Question: I have a php/html radio portal website template that uses an sql database.
The channels are generated dynamically from the database. The one thing the author of the script forgot to add was a hit counter for each channel.
So i added a row to my channel table in my database named counter.
The structure of my data base field im trying to edit is
Database "live"
Table"channel"
Row"counter"
I have used the following to ad a hit counter to the channel page.
'''
mysql_connect("localhost", "user", "*password") or
die(mysql_error());
mysql_select_db("live") or die(mysql_error());
//Adds one to the counter
mysql_query("UPDATE counter where id=$chnid SET counter = counter + 1");
'''
Because pages are generated using the channel id from the a row in my channel table, im finding it difficult to get the counter to populate.
I have used the above mentioned script before I edited it in a separate file to test does it work and it works fine and I think it worked fine because the structure of the demo database was much simpler.
Here is the demo script that works before I butchered it.
'''
<?php
// Connects to your Database
mysql_connect("your.hostaddress.com", "username", "password") or
die(mysql_error());
mysql_select_db("Database_Name") or die(mysql_error());
//Adds one to the counter
mysql_query("UPDATE counter SET counter = counter + 1");
//Retrieves the current count
$count = mysql_fetch_row(mysql_query("SELECT counter FROM counter"));
//Displays the count on your site
print "$count[0]";
?>
'''
So I guess the question is how can I get the demo script to work with my database structure.
Thanks

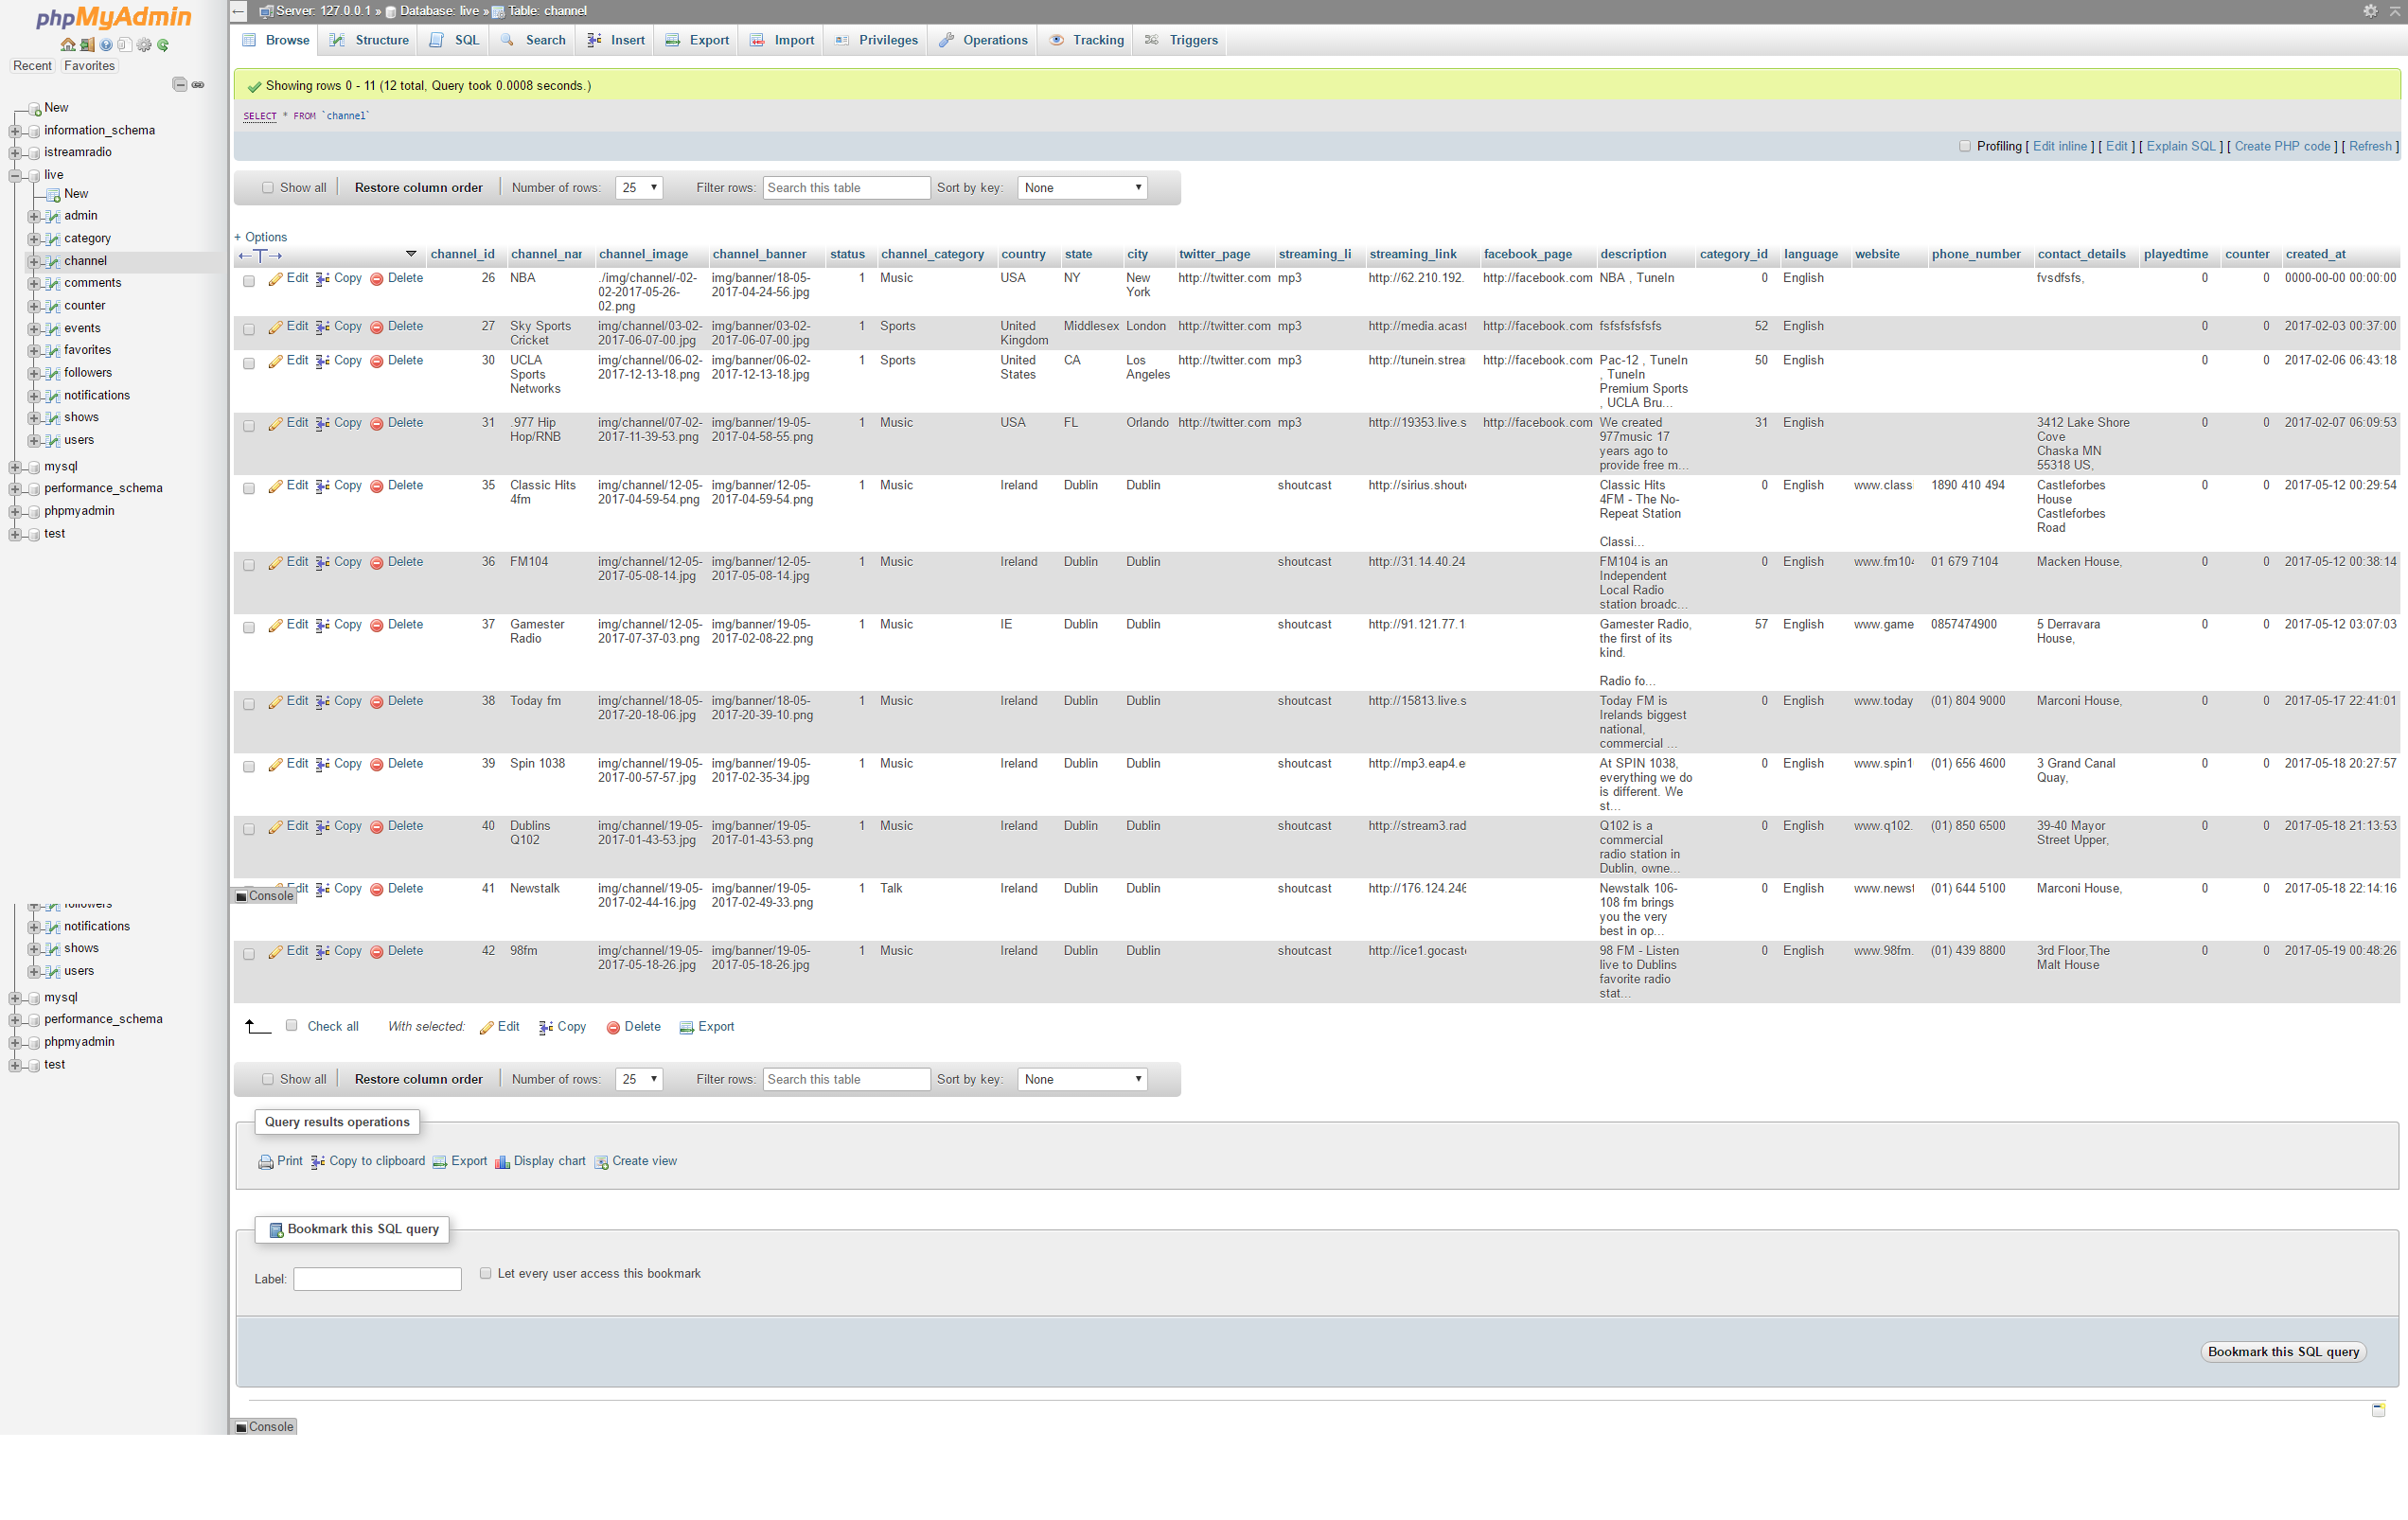
Answer: The order is incorrect. You first set your 'SETs'. then youre 'WHEREs'. It should be:
'''
UPDATE counter SET counter = counter + 1 WHERE channel_id = $chnid
'''
Dont use 'mysql()' as mentioned.